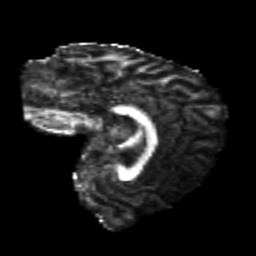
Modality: FA
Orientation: sagittal
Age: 20
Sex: female
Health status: healthy
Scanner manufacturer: philips
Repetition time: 7.386 s
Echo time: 0.08599 s